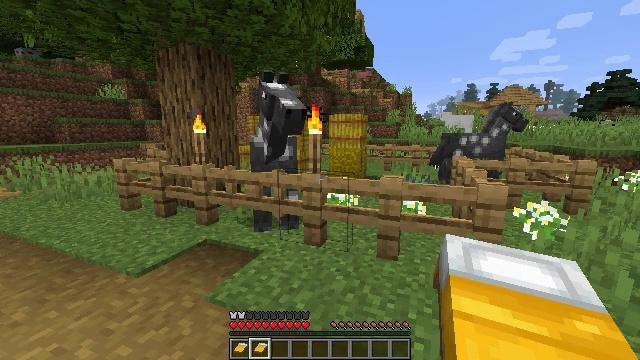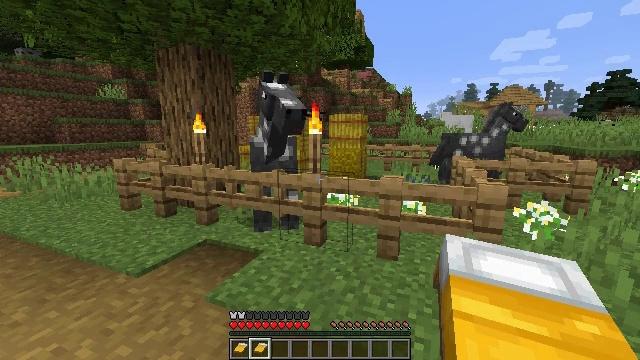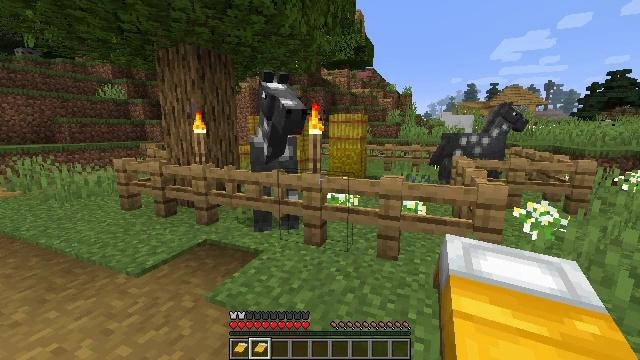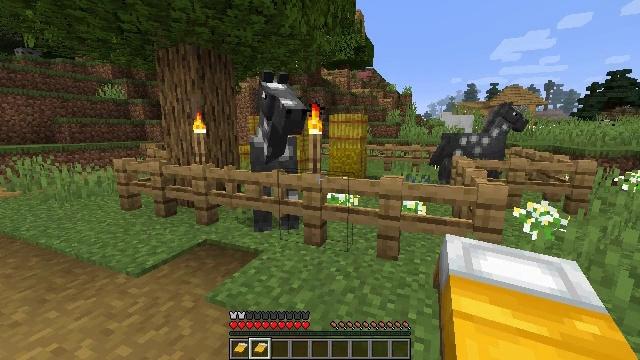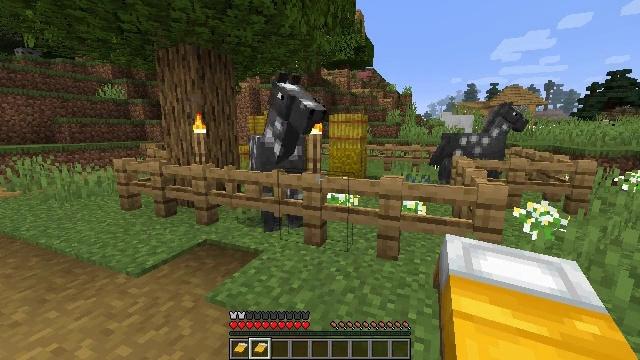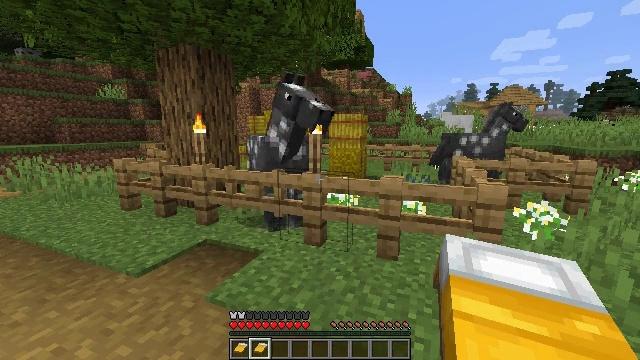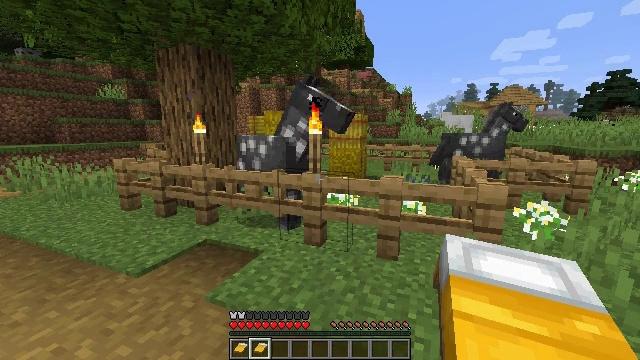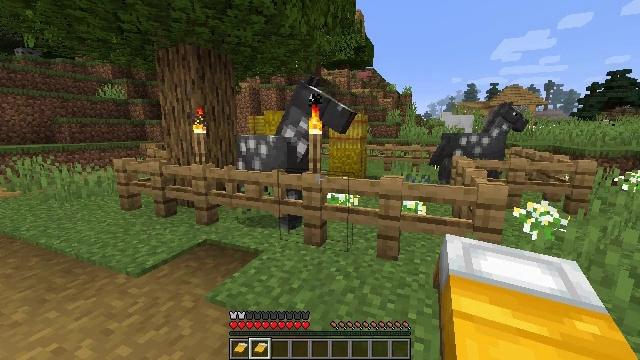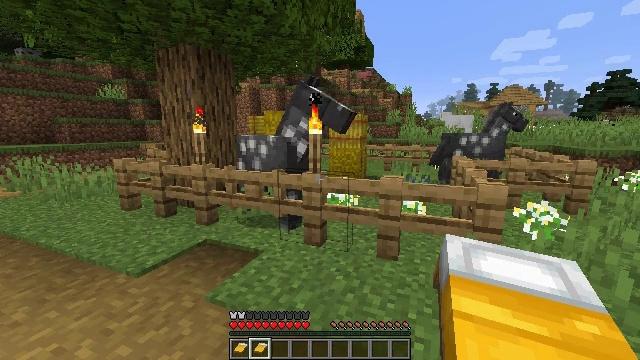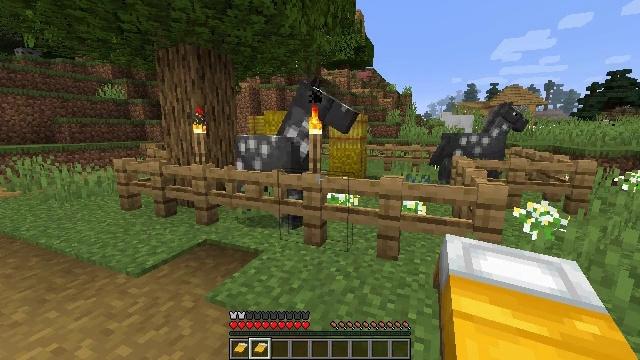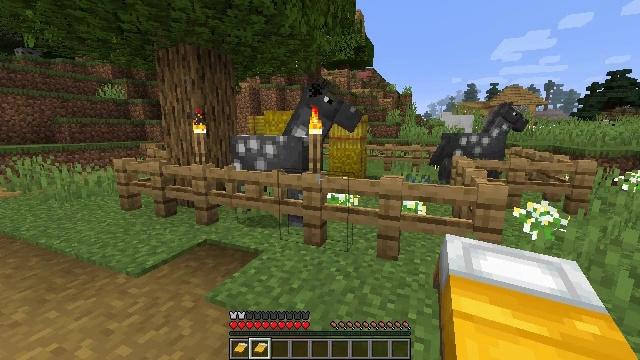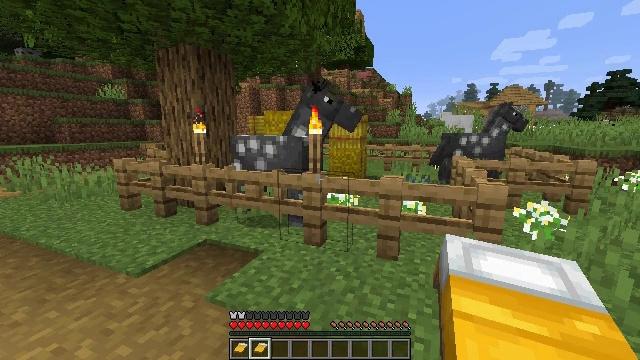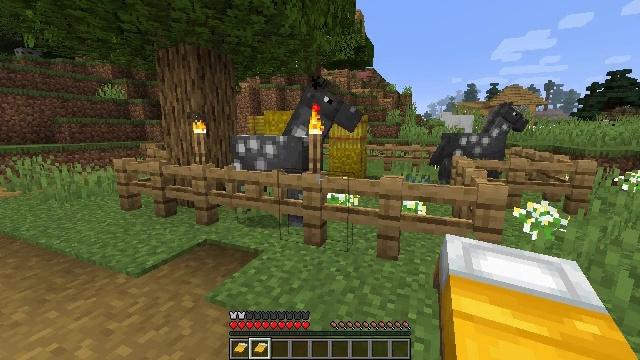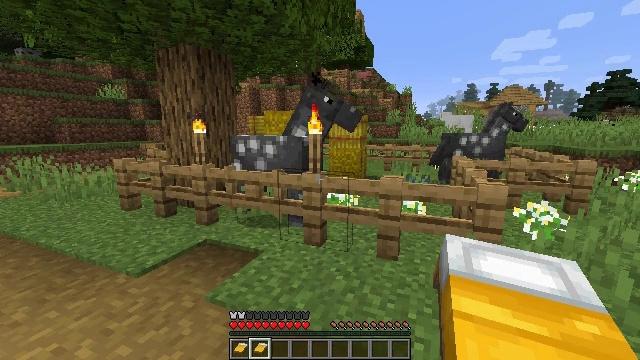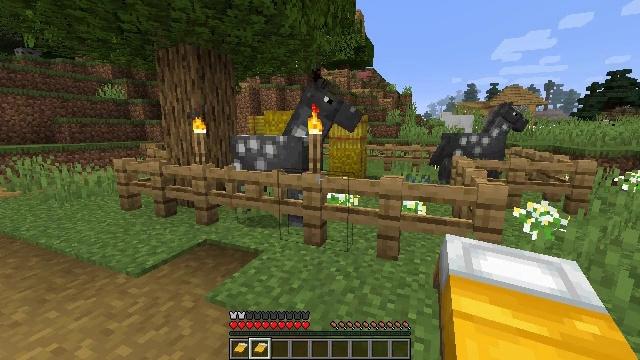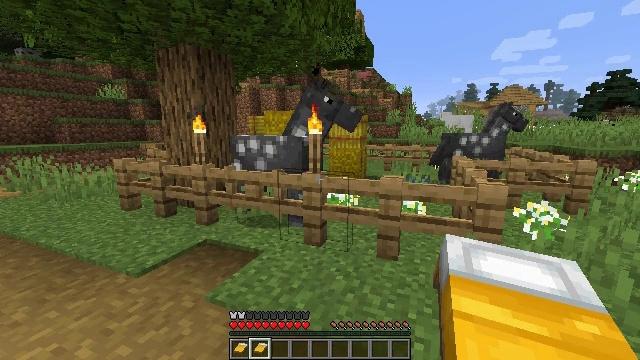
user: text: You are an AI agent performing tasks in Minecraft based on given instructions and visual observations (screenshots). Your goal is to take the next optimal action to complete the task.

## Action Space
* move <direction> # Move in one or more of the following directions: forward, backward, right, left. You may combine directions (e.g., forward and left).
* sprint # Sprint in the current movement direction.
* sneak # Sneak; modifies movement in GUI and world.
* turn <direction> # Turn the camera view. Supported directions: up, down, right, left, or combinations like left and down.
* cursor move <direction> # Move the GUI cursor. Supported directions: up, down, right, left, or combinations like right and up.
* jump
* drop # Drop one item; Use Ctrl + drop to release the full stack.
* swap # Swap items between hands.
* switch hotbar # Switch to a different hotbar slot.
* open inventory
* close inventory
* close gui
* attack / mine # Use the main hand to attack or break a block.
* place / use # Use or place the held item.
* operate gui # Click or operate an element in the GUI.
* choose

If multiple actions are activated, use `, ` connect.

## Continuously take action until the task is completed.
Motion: motion action
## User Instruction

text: Retrieve the stripped oak log.
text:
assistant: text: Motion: no_op
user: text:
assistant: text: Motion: no_op
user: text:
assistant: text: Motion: no_op
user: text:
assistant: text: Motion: no_op
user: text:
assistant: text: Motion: no_op
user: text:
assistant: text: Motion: no_op
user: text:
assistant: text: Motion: no_op
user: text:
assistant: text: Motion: no_op
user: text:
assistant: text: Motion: no_op
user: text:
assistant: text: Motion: no_op
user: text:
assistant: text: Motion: no_op
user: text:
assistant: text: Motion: no_op
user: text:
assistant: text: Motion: no_op
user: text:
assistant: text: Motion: no_op
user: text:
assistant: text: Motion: no_op
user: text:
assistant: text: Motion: no_op
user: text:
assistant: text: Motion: no_op
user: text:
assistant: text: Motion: no_op
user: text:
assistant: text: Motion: no_op
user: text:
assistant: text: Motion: no_op
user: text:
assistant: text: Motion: no_op
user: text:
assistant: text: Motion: no_op
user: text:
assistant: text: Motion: no_op
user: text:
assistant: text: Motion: no_op
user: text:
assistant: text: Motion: no_op
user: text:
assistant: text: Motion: no_op
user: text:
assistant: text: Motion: no_op
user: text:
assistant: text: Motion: no_op
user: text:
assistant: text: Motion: no_op
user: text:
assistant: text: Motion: no_op